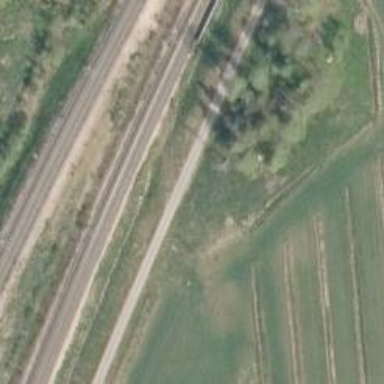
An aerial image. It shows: Continuous rail railway with electrified contact line.